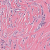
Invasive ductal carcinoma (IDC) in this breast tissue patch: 1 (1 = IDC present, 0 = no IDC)